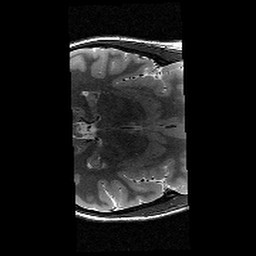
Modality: T2w
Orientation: axial
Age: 14
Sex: female
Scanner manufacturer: siemens
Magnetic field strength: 3 T
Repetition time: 9.23 s
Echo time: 0.067 s